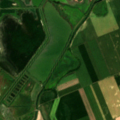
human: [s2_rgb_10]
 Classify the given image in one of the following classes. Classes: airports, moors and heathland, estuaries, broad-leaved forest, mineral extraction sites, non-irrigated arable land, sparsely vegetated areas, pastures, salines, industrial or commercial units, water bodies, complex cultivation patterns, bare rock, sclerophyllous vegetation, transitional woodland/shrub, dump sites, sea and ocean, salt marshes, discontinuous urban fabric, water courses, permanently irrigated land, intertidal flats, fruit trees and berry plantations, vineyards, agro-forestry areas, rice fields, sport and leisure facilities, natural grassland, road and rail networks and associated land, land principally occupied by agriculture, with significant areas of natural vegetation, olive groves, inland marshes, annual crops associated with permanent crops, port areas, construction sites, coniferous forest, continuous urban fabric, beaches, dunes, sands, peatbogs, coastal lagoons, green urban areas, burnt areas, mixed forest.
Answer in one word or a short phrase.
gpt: non-irrigated arable land, inland marshes, water bodies